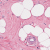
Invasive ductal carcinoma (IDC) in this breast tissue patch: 0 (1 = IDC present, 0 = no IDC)